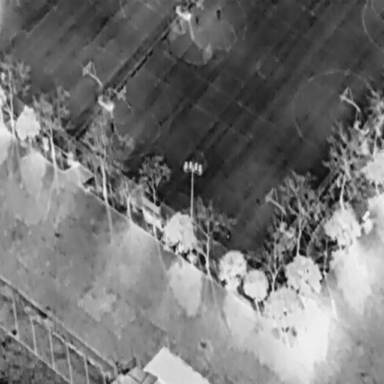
There are three People in the infrared image.